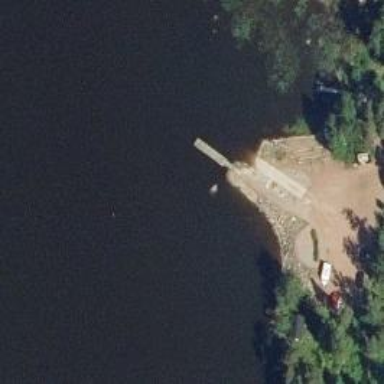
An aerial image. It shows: Slipway on leisure land.